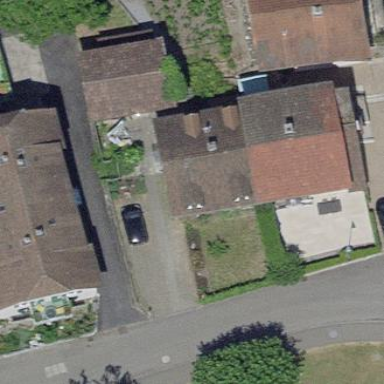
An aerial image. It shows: Semidetached house with gabled roof.